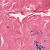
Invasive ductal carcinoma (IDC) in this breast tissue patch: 0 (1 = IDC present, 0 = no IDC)